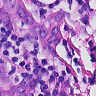
Metastatic tissue present: yes